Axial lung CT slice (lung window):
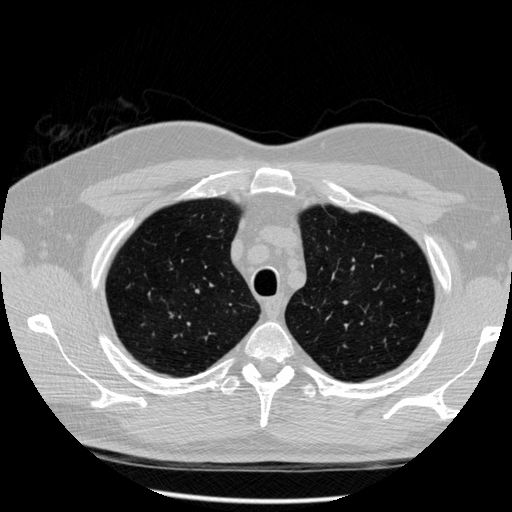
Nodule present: no